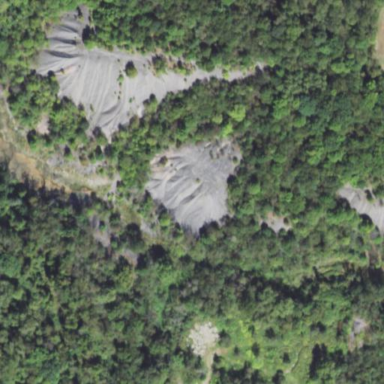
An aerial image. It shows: Spoil heap created by human activity.